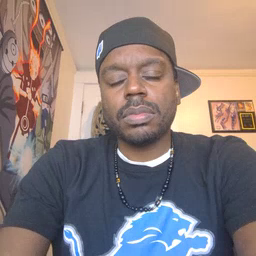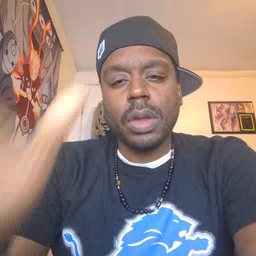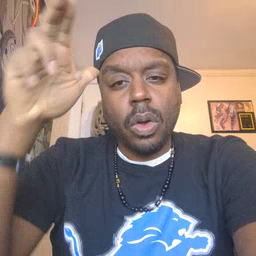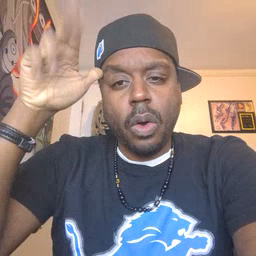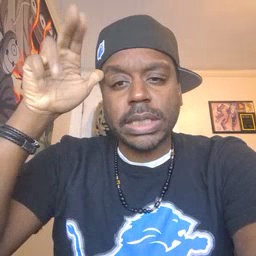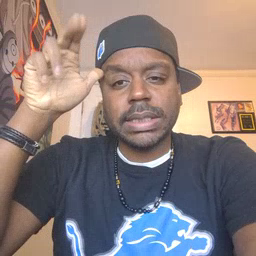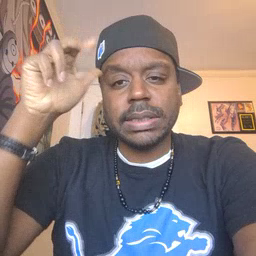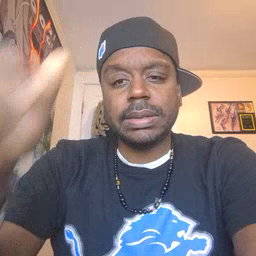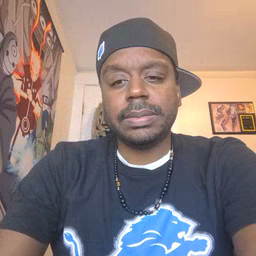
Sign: horse